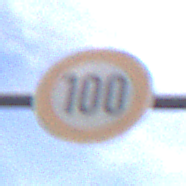
Verkehrszeichen: Geschwindigkeit100
Umgebung: Outdoor, Urban
Tageszeit: MorningAfternoon
Wetter: PartlyCloudy
Licht: Natural
Jahreszeit: NotSpecified
Kontrast: LowContrast